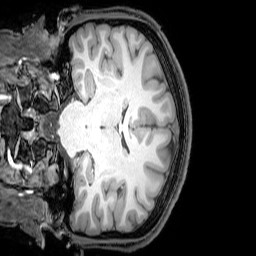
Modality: T1w
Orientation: coronal
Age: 20
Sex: male
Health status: healthy
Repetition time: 0.081 s
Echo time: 0.037 s